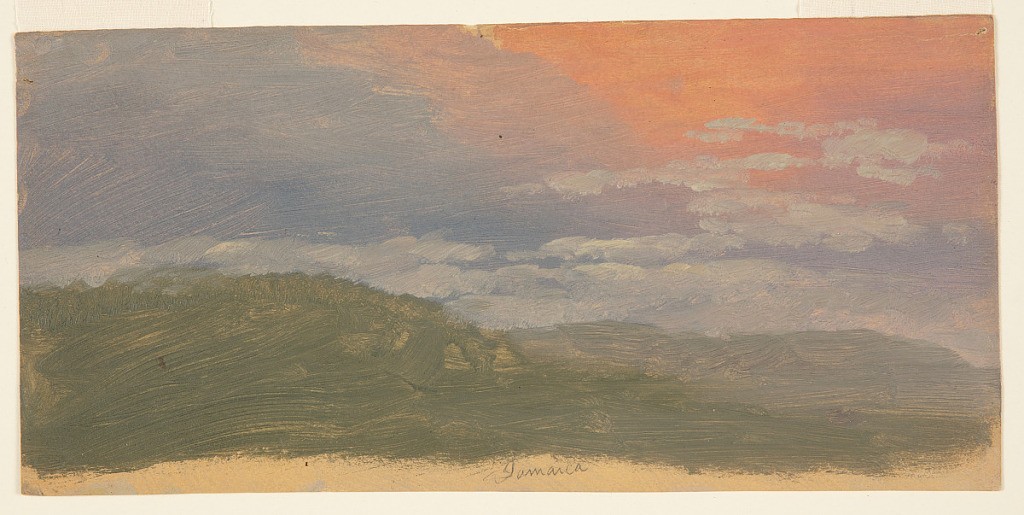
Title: Sunset in Jamaica
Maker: Frederic Edwin Church, American, 1826–1900
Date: May–September 1865
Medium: Brush and oil on paperboard
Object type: Drawing
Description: Landscape and atmosphere sketch showing view of the sunset over the mountainous landscape of Jamaica. A luminous sunset glows in a gradient from red-orange to purple to deep blue. Gray, low clouds float above a mountain range rendered in dark green. Beige ground visible along the lower margin.